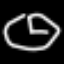
Label: clock